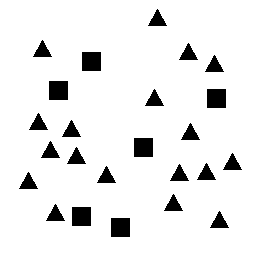
Squares: 6
Triangles: 18
Stars: 0
Total shapes: 24